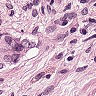
Metastatic tissue present: yes